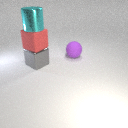
large cyan metal cylinder above large gray metal cube